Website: lowes
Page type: order-tracking
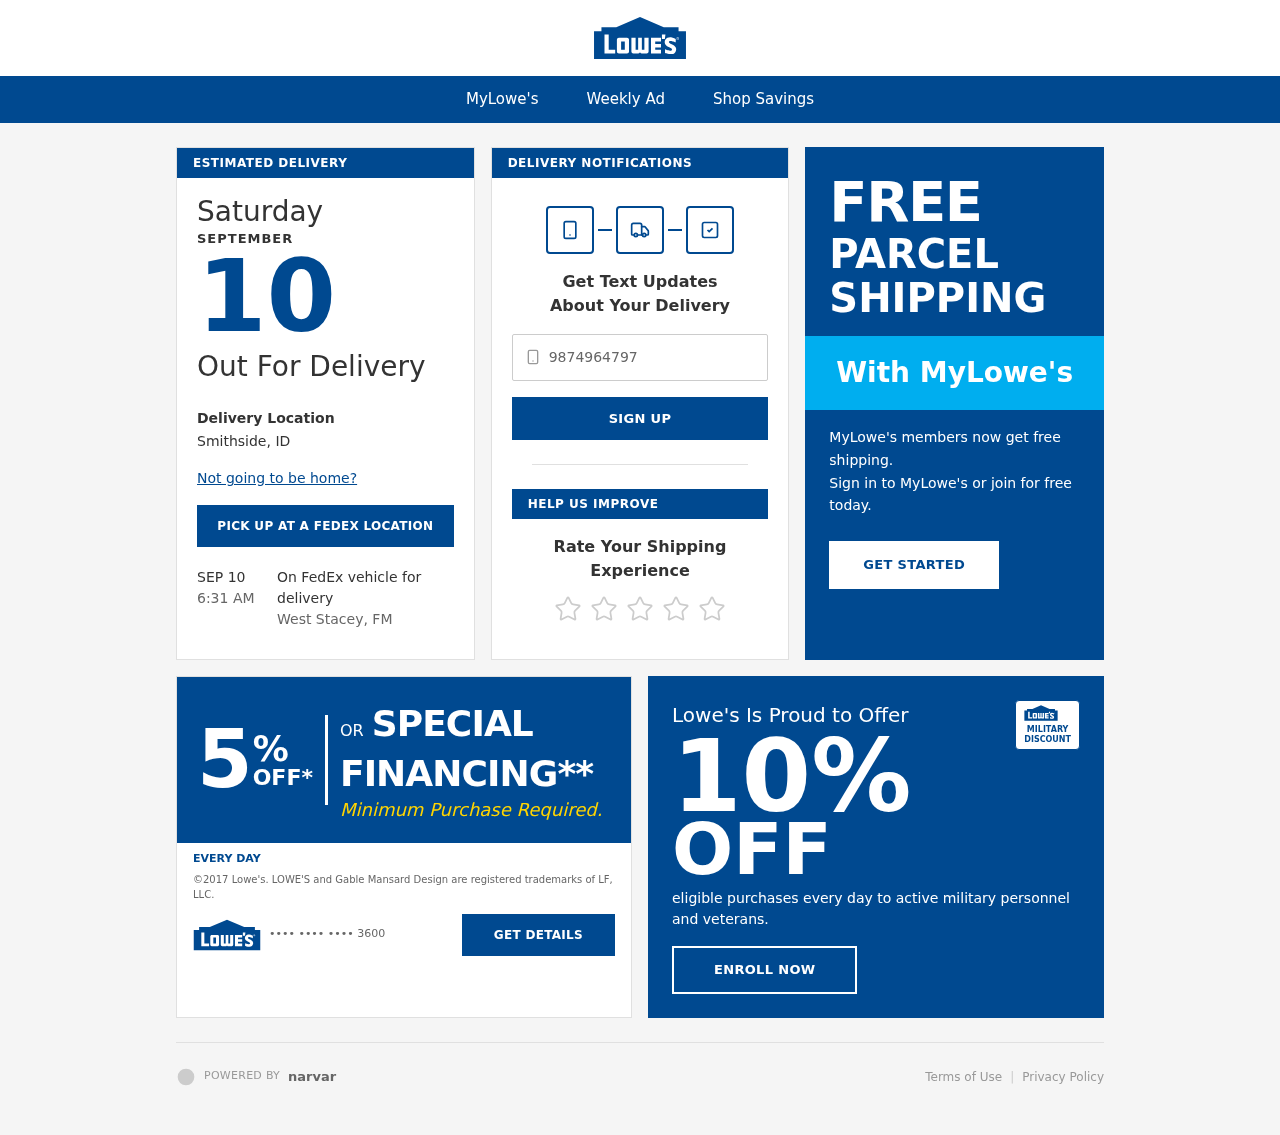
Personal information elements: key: PII_CARD_LAST4
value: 3600
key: PII_PHONE
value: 9874964797
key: PII_CITY_STATE
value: Smithside, ID
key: PII_CITY_STATE2
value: West Stacey, FM
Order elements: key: ORDER_DELIVERY_DATE
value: SEP 10
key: ORDER_DELIVERY_DATE
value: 6:31 AM
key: ORDER_DELIVERY_DATE
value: SEPTEMBER
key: ORDER_DELIVERY_DATE
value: Saturday
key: ORDER_DELIVERY_DATE
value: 10